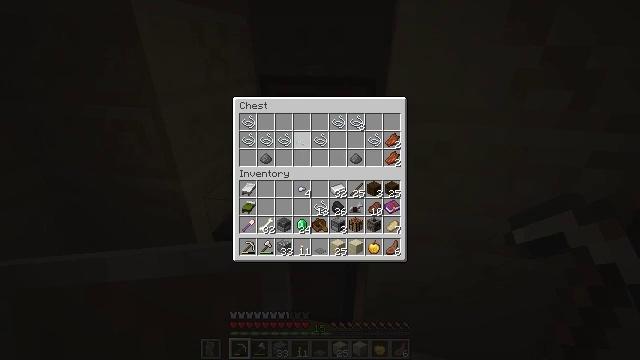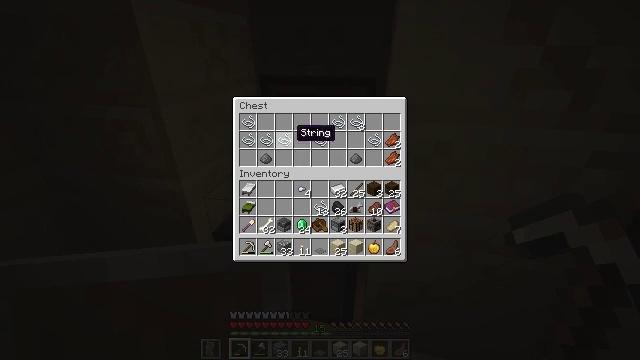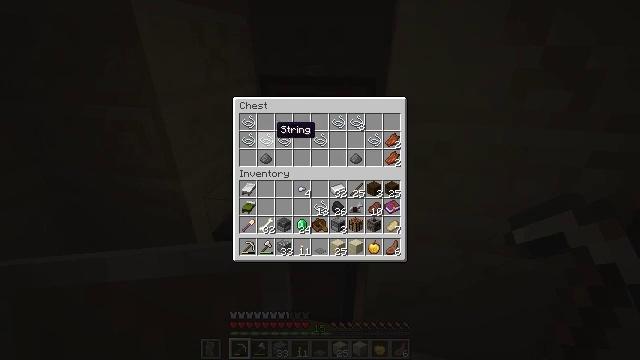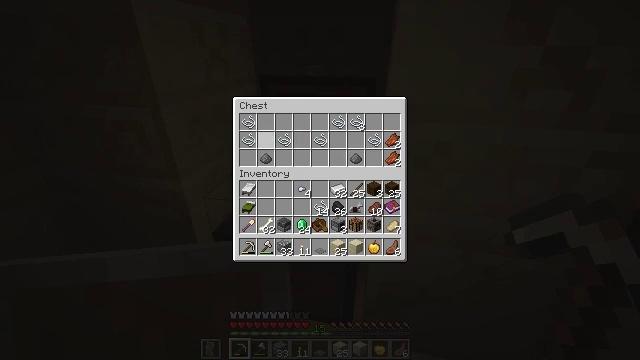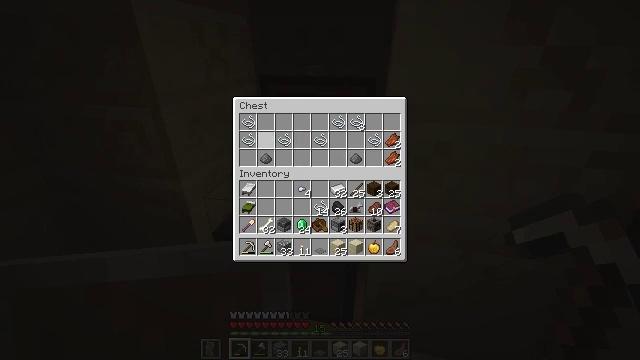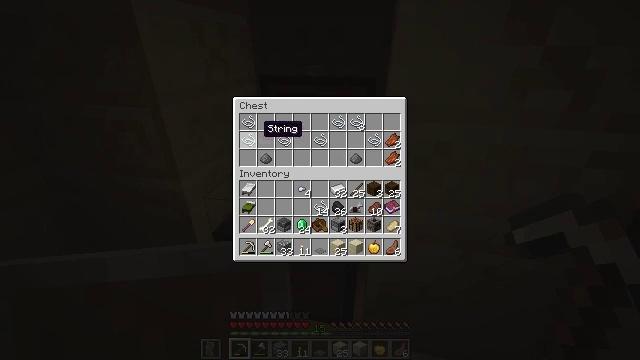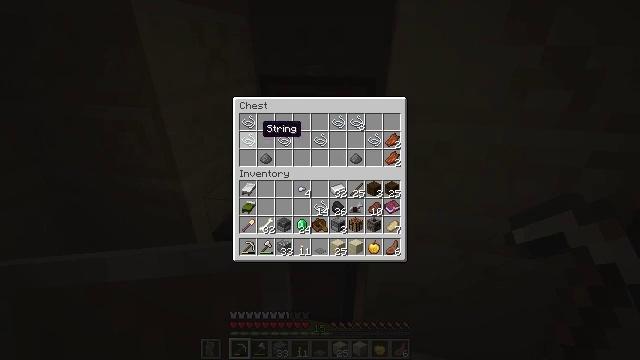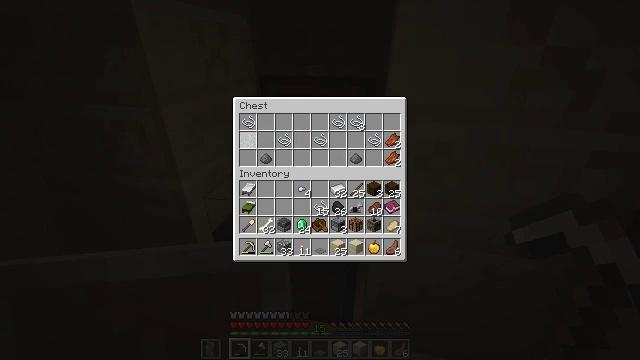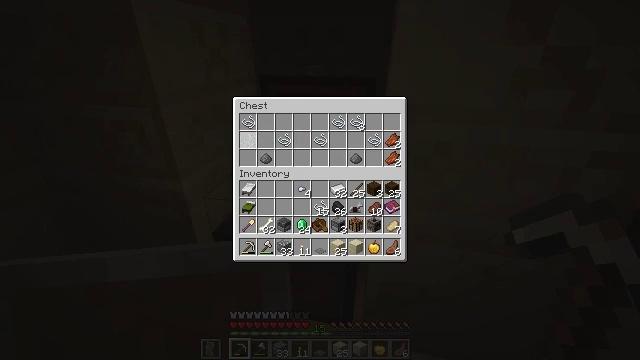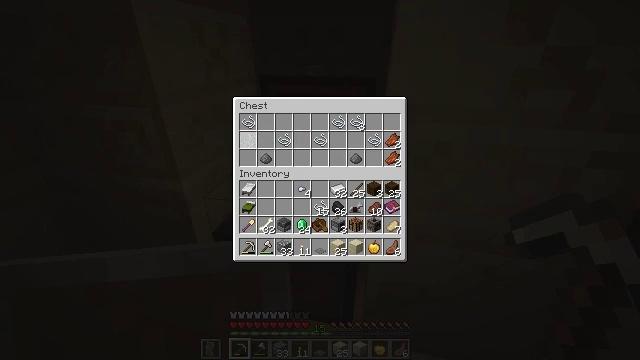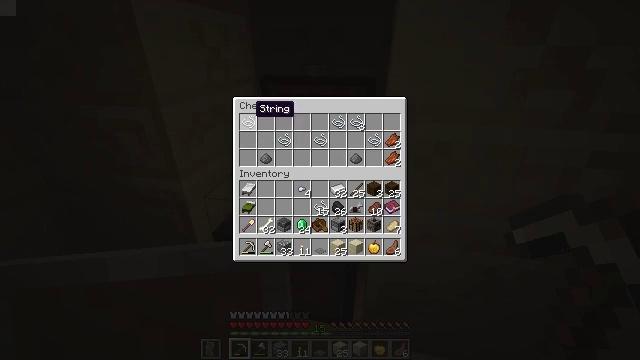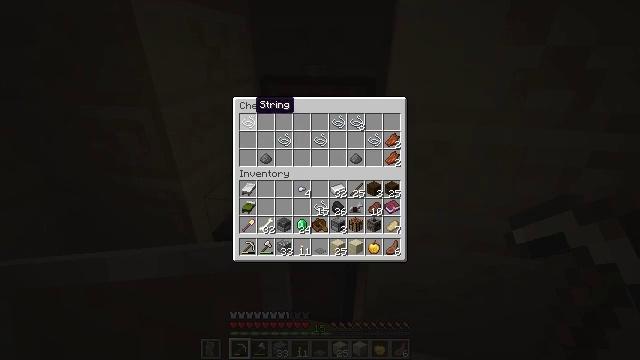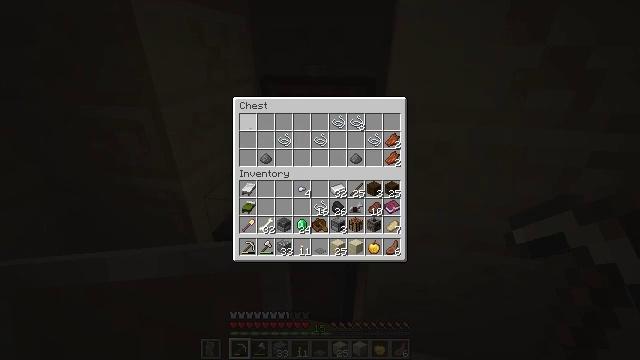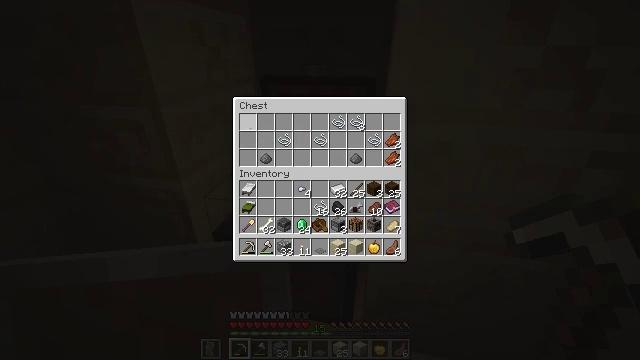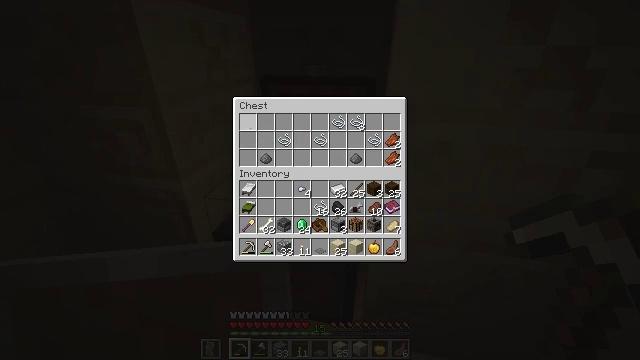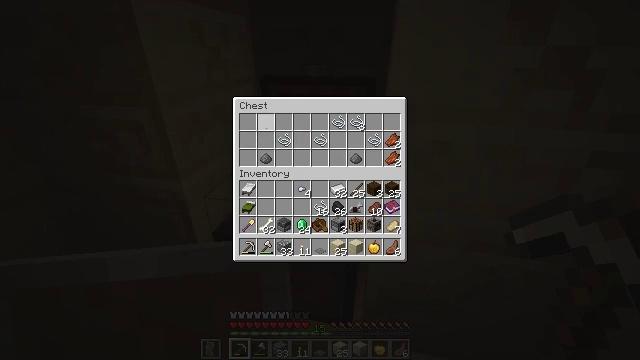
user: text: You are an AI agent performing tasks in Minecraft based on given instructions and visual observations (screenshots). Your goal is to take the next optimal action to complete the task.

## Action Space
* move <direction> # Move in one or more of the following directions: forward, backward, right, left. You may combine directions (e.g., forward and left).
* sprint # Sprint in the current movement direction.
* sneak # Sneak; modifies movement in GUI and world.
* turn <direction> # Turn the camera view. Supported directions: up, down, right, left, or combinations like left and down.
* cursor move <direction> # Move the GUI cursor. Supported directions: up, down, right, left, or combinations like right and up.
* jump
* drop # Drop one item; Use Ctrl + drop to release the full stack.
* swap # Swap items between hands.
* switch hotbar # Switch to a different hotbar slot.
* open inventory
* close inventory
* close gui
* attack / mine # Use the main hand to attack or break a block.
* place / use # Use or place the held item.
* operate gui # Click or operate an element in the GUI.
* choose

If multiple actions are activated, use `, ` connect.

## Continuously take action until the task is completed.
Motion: motion action
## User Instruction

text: Recycle the cut sandstone for building.
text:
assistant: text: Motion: sneak, cursor move left, operate gui
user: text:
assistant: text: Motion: sneak, cursor move left
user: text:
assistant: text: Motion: sneak, operate gui
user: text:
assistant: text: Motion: sneak, operate gui
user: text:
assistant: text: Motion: sneak, cursor move left, operate gui
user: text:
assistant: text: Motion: sneak
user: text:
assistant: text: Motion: sneak, operate gui
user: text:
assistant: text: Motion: sneak, operate gui
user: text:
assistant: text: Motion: sneak
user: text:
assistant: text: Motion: sneak, cursor move up
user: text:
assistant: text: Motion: sneak
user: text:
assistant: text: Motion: sneak, operate gui
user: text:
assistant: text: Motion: sneak, operate gui
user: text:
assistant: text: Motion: sneak, cursor move right, operate gui
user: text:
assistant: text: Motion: sneak, cursor move right and down
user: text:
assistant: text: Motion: sneak, cursor move right
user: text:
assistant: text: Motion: sneak
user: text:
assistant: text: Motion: sneak, operate gui
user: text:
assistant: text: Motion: sneak, operate gui
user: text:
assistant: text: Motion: sneak, cursor move right, operate gui
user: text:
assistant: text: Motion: sneak
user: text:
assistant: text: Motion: sneak
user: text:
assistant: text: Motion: sneak
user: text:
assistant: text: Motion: sneak, operate gui
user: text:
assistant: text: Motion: sneak, operate gui
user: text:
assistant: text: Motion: sneak, operate gui
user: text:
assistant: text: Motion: sneak, cursor move left
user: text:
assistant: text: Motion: sneak
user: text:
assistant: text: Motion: sneak, operate gui
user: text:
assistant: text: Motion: sneak, operate gui